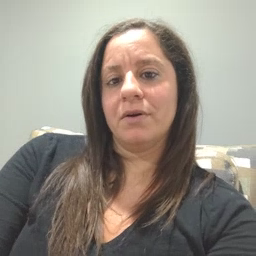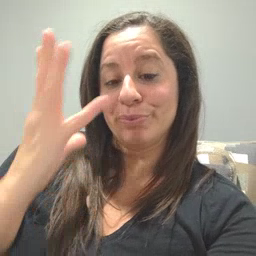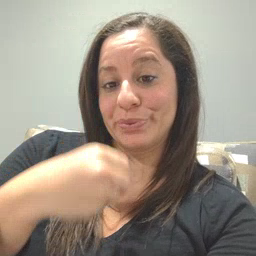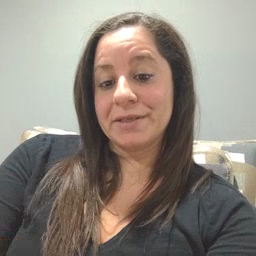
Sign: pretty